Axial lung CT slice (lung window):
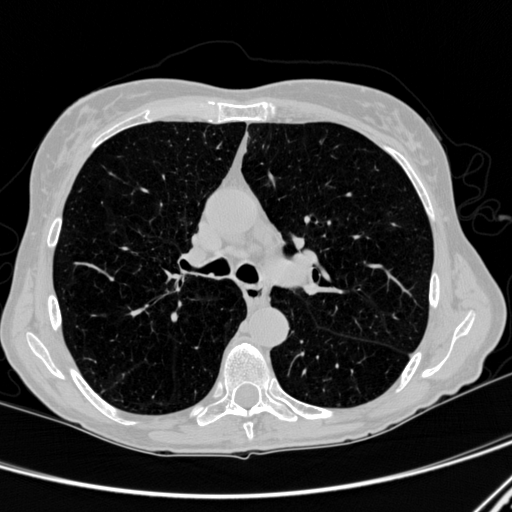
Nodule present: no